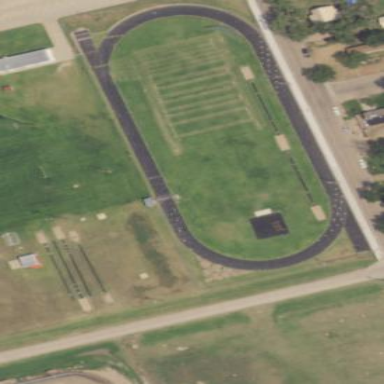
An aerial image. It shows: Track in leisure land.